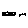
Label: cloud